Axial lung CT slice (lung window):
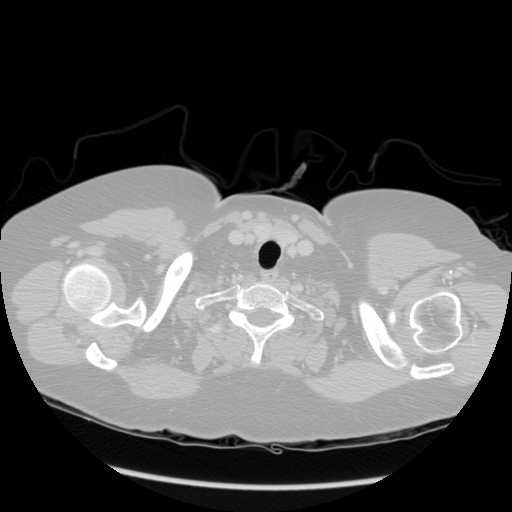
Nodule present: no